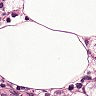
Metastatic tissue present: yes